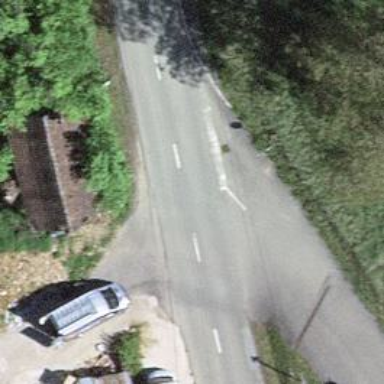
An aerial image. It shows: Road with stop sign.